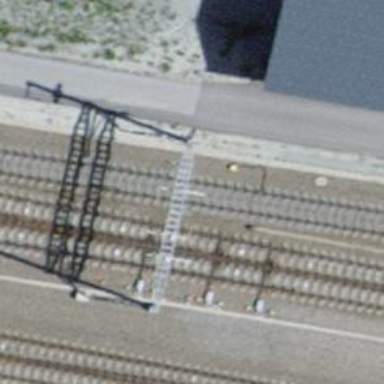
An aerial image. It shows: Single railway track with electrification through contact line.